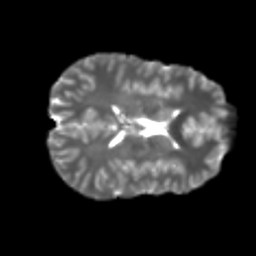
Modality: T2w
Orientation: axial
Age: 24
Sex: male
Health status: healthy
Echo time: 0.074 s